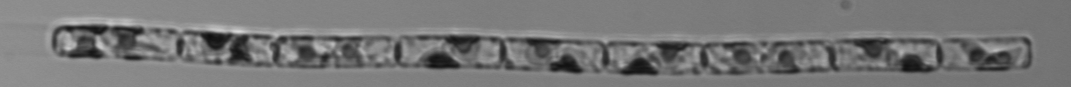
Label: Guinardia_delicatula